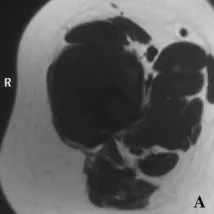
Case1. (A) MRI revealed an isointense lesion within the quadriceps femoris muscle on T1-weighed images.
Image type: radiology (mri)